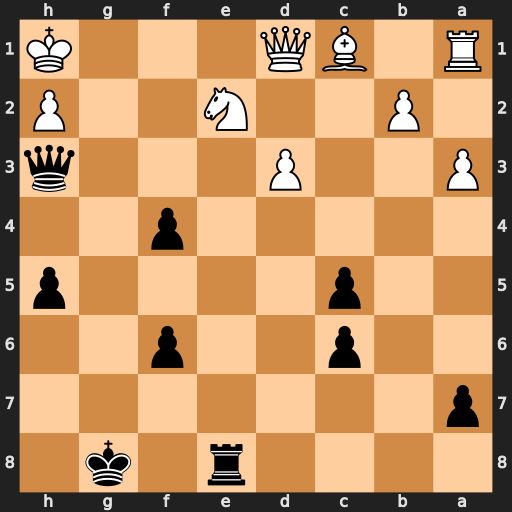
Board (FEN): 4r1k1/p7/2p2p2/2p4p/5p2/P2P3q/1P2N2P/R1BQ3K
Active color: b
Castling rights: -
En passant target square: -
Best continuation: Qf3+ Kg1 Rxe2 Qxe2 Qxe2